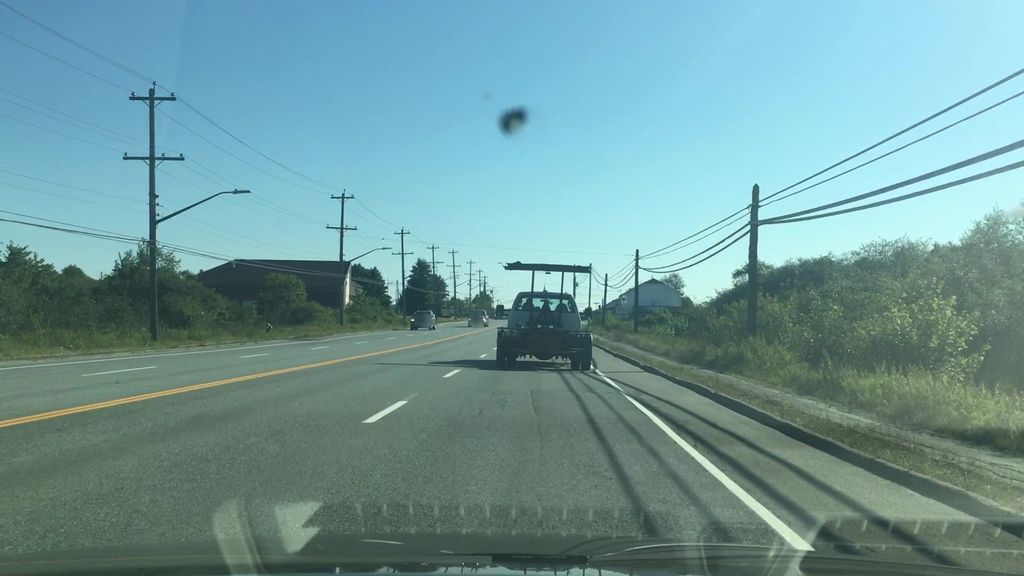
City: halifax